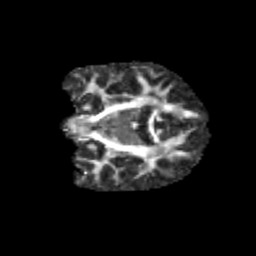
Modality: FA
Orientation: coronal
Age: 9
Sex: male
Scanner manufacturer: siemens
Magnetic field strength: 3 T
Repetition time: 3.8 s
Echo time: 0.07 s